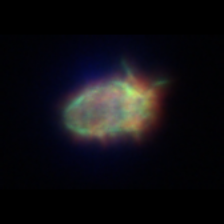
Taxon: Ciliates
Group: Other